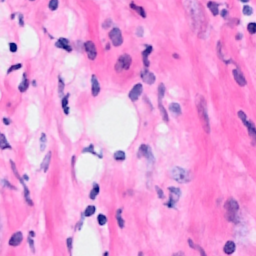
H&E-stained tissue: Breast